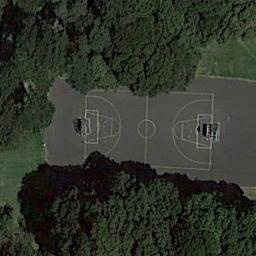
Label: basketball_court